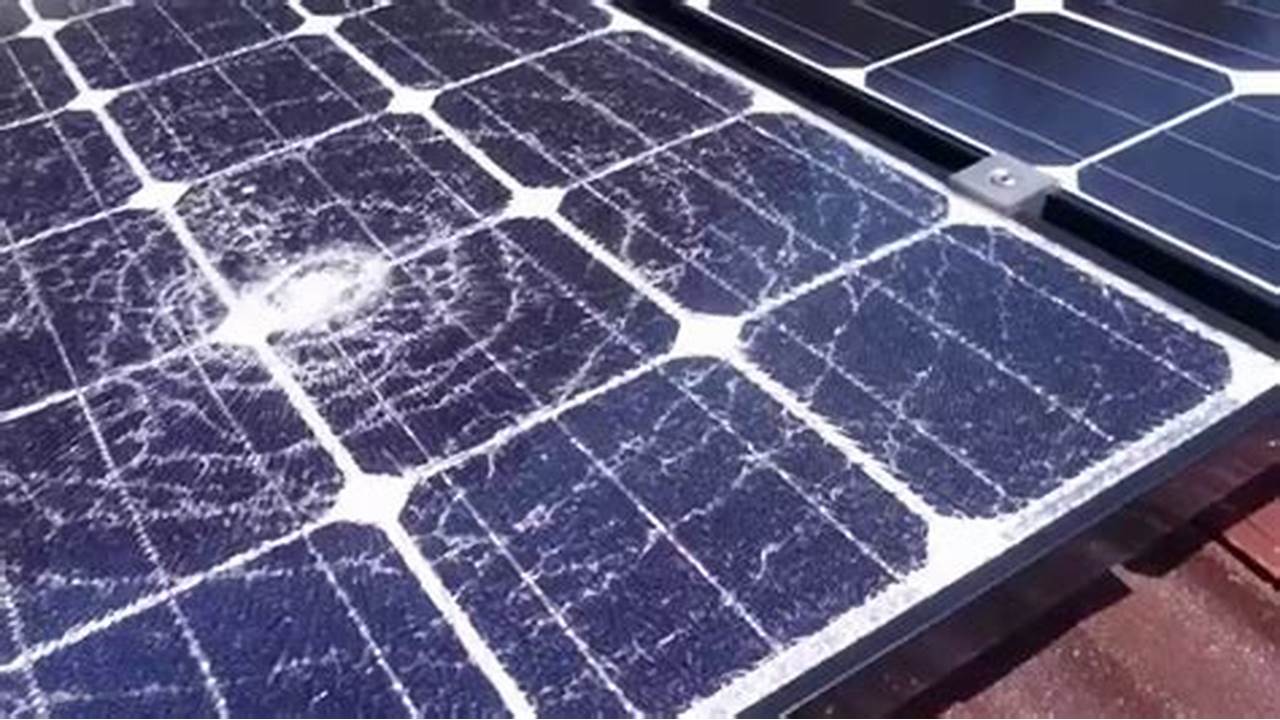
Label: Physical-Damage